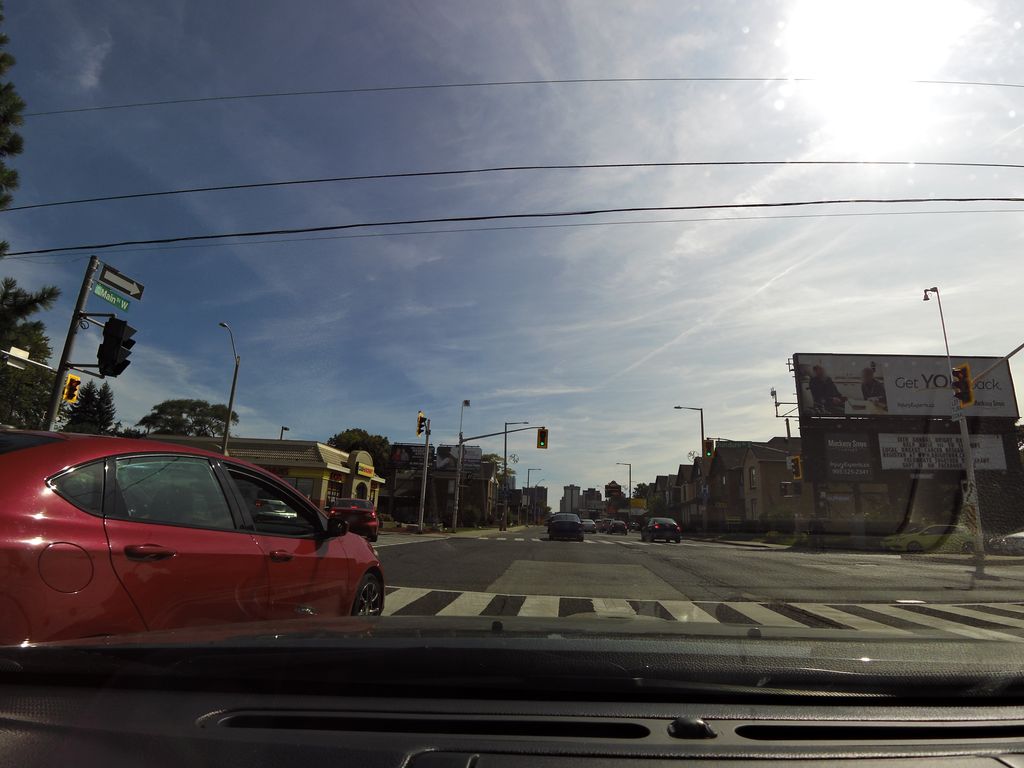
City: hamilton